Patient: sex M, age 42
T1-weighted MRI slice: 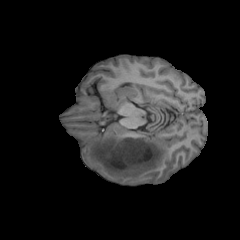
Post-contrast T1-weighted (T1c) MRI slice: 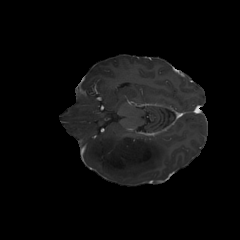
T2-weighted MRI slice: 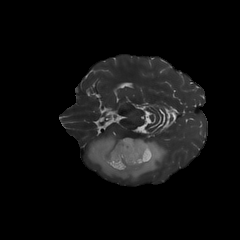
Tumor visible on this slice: yes
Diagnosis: Astrocytoma, IDH-mutant
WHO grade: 2